Field crop: maize
Growth stage: 2
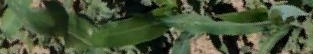
Species: maize